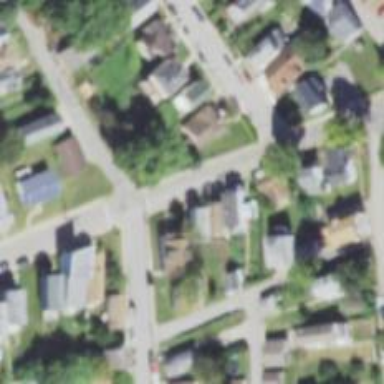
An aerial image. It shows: Alley classified as service road.